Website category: jobs
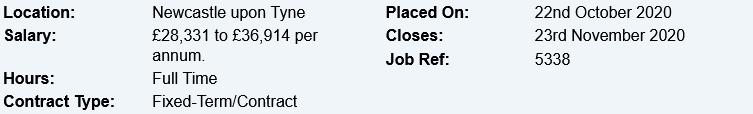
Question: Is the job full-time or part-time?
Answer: Full Time

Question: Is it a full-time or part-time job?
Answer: Full Time

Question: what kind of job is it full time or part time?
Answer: Full Time

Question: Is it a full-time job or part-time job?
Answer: Full Time

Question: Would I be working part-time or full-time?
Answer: Full Time

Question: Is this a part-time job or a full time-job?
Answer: Full Time

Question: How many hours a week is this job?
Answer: Full Time

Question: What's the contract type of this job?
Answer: Fixed-Term/Contract

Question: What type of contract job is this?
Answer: Fixed-Term/Contract

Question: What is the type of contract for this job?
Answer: Fixed-Term/Contract

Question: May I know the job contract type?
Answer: Fixed-Term/Contract

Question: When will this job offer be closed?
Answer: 23rd November 2020

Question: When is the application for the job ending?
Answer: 23rd November 2020

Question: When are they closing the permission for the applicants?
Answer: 23rd November 2020

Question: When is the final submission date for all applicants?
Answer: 23rd November 2020

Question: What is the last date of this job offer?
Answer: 23rd November 2020

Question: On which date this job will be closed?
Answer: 23rd November 2020

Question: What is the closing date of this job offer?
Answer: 23rd November 2020

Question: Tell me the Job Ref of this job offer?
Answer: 5338

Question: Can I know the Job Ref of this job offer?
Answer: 5338

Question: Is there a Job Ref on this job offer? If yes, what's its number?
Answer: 5338

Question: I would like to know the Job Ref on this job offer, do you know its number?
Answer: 5338

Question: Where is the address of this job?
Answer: Newcastle upon Tyne

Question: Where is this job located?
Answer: Newcastle upon Tyne

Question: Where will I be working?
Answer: Newcastle upon Tyne

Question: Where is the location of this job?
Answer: Newcastle upon Tyne

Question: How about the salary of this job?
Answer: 28,331 to 36,914 per annum.

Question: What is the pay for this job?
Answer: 28,331 to 36,914 per annum.

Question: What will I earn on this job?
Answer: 28,331 to 36,914 per annum.

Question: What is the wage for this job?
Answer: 28,331 to 36,914 per annum.

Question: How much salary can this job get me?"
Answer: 28,331 to 36,914 per annum.

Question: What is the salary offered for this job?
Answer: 28,331 to 36,914 per annum.

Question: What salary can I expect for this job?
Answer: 28,331 to 36,914 per annum.

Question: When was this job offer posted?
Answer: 22nd October 2020

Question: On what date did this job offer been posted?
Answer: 22nd October 2020